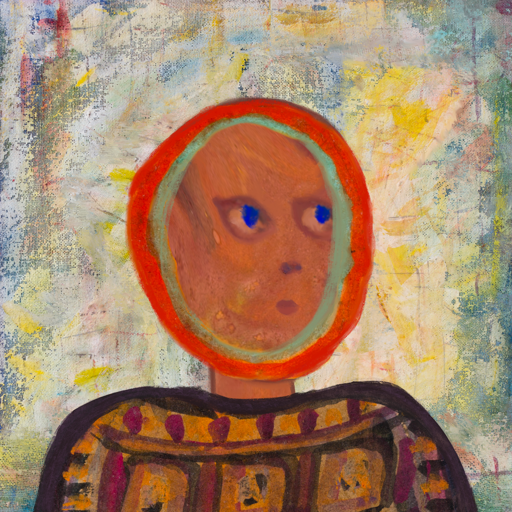
Background: Irani, Head And Neck Side: Mother_And_Son_Son, Face Side: Mother_And_Son_Mother, Bust: Doll, Hair Side: Sisters, Head Accessory: Blank, Second Necklace: Blank, Necklace: Blank, Baby: Blank